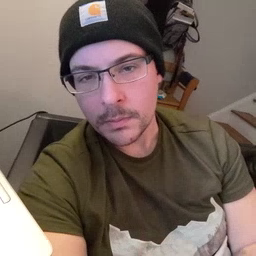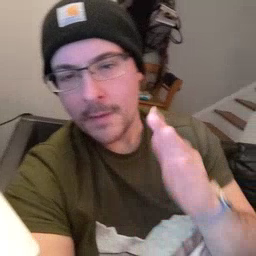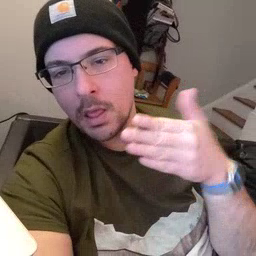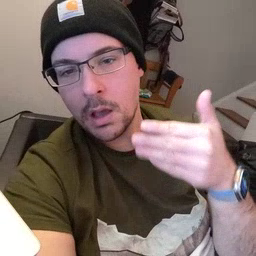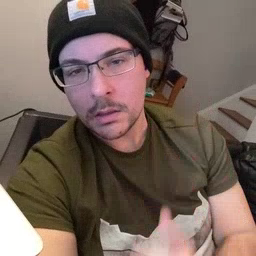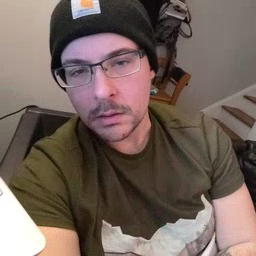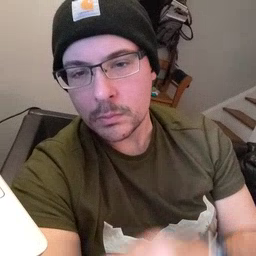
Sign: flag